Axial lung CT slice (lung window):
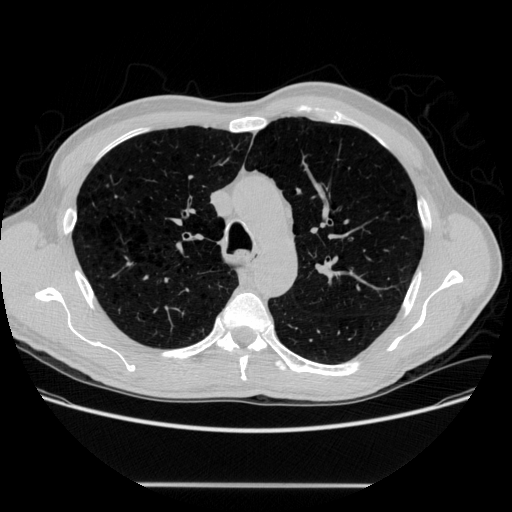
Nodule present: no